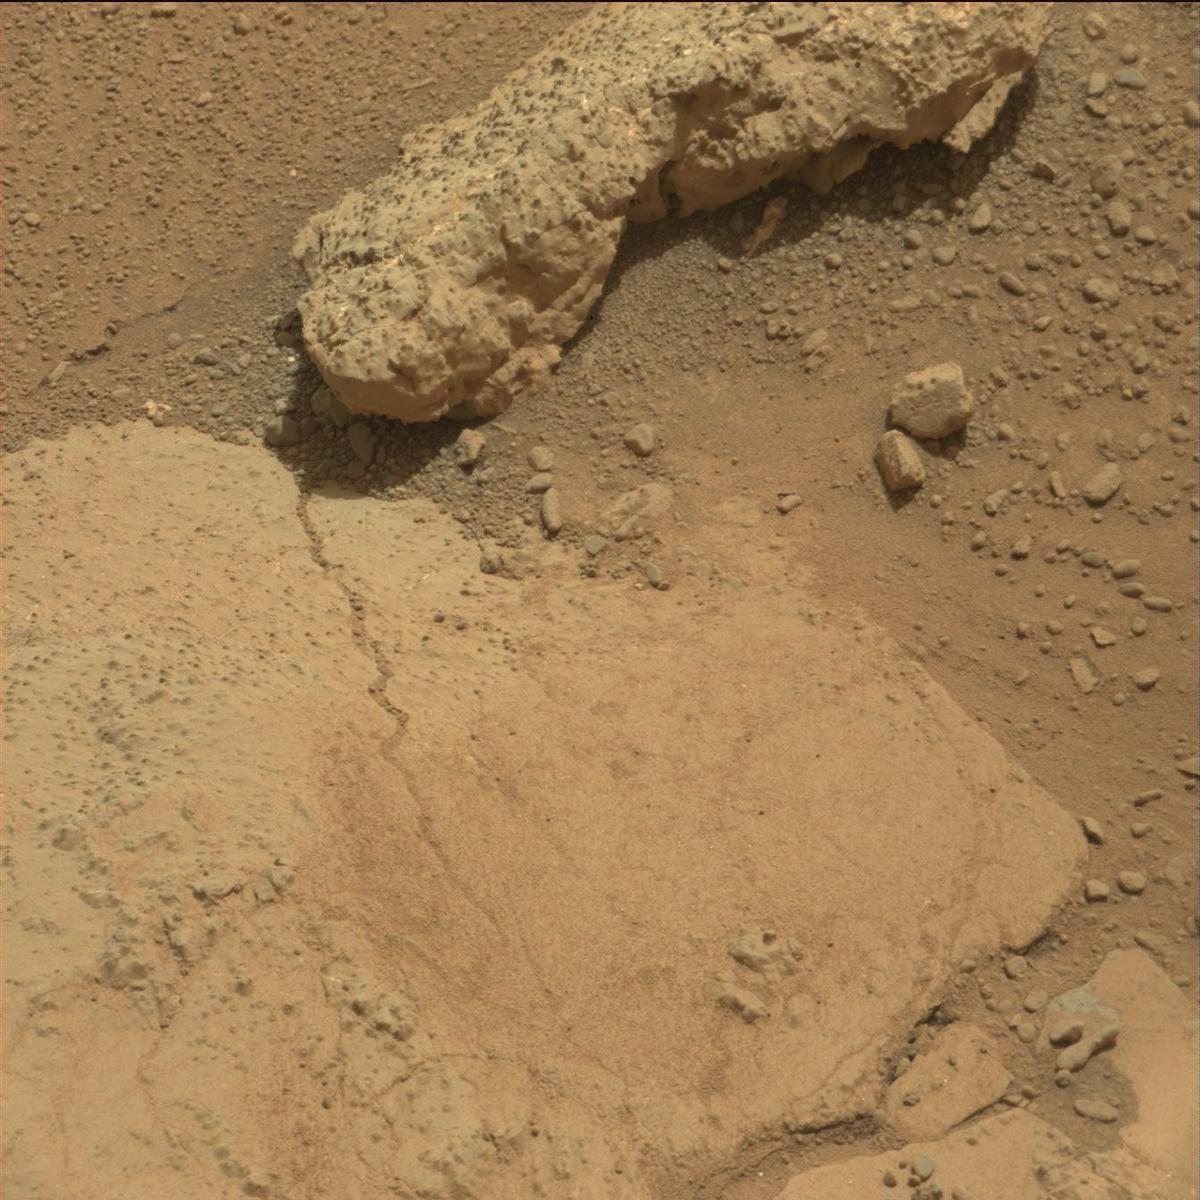
Terrain classes present: Bedrock, Rock, Sand / Soil